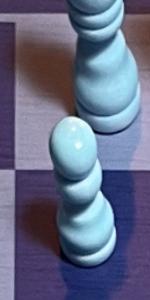
Label: Pawn_White